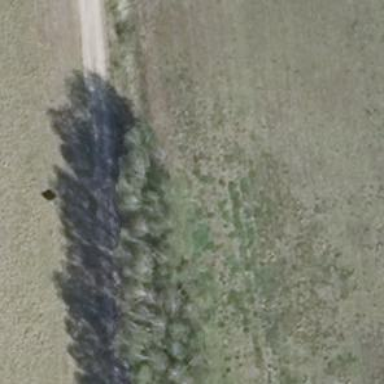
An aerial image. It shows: Row of broadleaved trees.